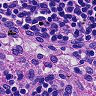
Metastatic tissue present: no